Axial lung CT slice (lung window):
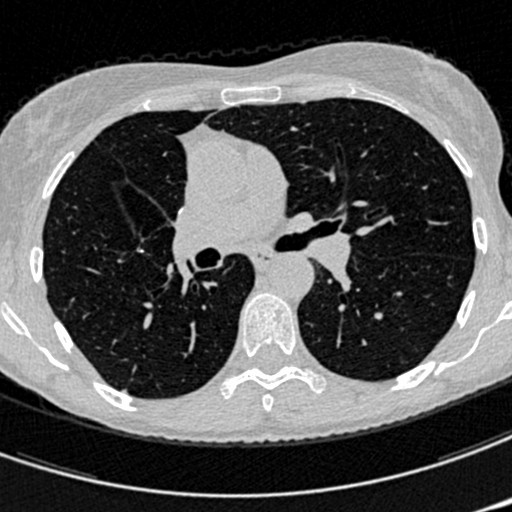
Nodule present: no